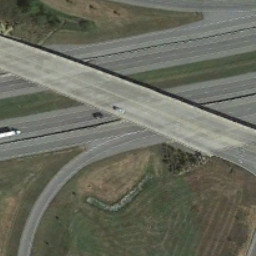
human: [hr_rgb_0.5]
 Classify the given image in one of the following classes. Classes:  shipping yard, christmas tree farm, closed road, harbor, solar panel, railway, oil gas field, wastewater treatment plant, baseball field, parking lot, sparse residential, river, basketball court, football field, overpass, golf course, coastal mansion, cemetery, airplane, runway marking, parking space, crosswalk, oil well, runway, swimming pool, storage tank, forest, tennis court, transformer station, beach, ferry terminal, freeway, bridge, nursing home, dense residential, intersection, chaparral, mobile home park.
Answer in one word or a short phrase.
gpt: overpass